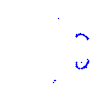
Particle: kaon